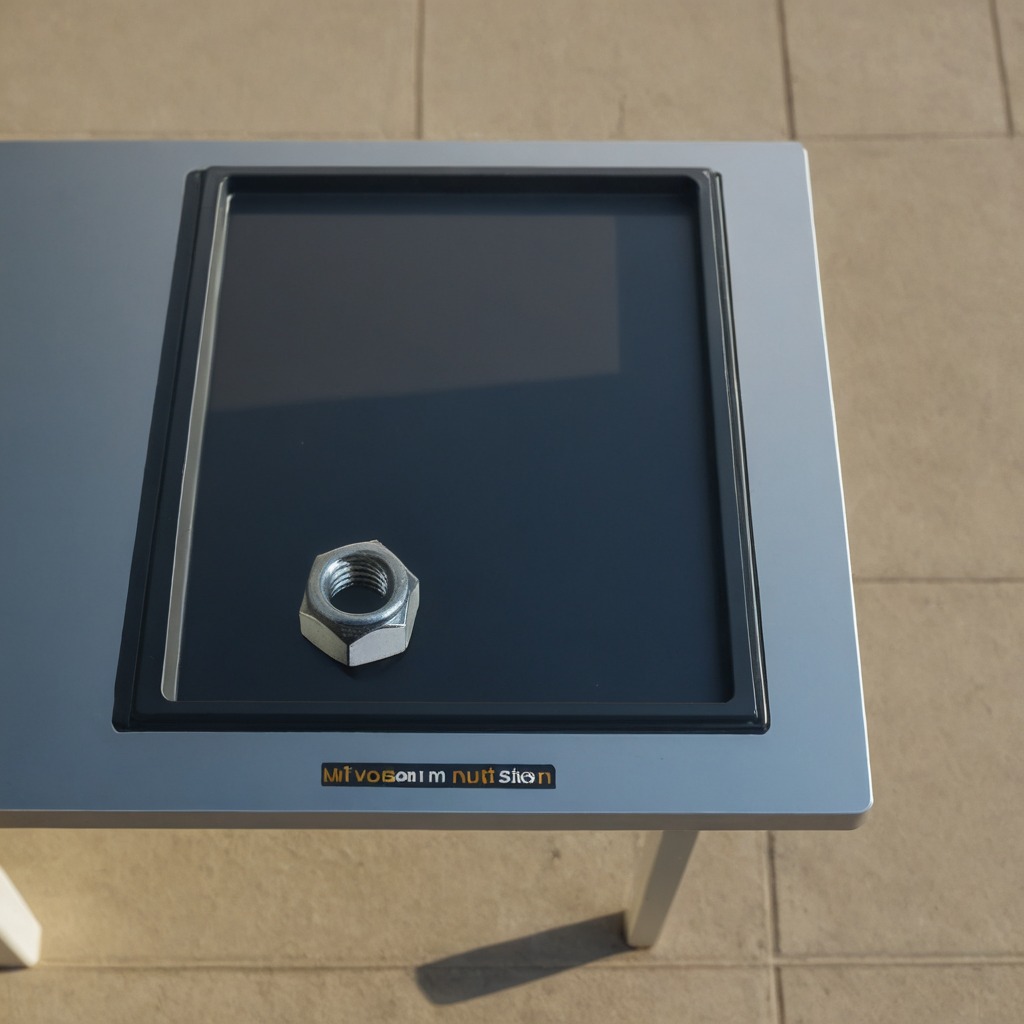
A metal nut is lying on a clean utility table in a temporary outdoor tool station afternoon light present textured surface